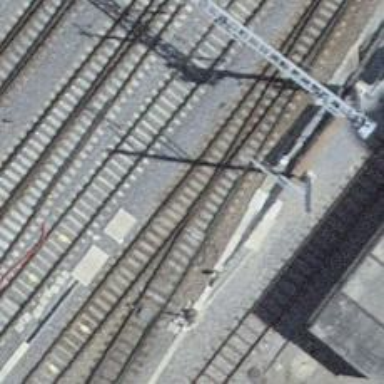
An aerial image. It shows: Siding railway line with electrified contact line for the trains.